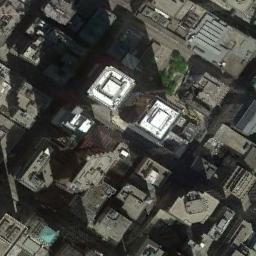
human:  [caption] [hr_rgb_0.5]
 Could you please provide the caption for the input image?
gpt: The commercial area is consist of many tall buildings .

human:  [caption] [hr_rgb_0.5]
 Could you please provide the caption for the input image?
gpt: A commercial area has lots of buildings arranged neatly and some roads go through the commercial area .

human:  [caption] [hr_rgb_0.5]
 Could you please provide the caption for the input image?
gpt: In a business district there are many buildings of different heights and heights and several roads with many cars and some trees .

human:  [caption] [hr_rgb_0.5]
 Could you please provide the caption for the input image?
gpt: The buildings are very dense .

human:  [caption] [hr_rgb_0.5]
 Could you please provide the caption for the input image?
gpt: There are two white buildings among many gray buildings on a commercial area .